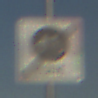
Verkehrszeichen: EndeFahrradzone
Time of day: MorningAfternoon
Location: Outdoor (Suburban)
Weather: PartlyCloudy
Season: NotSpecified
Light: Natural